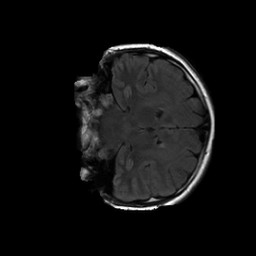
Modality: FLAIR
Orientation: coronal
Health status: ill
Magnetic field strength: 3 T